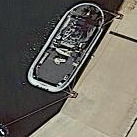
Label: Towing_vessel